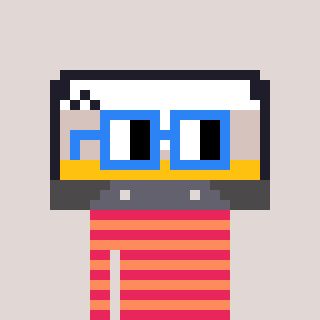
a pixel art character with square blue glasses, a cassette tape-shaped head and a peachy-colored body on a warm background